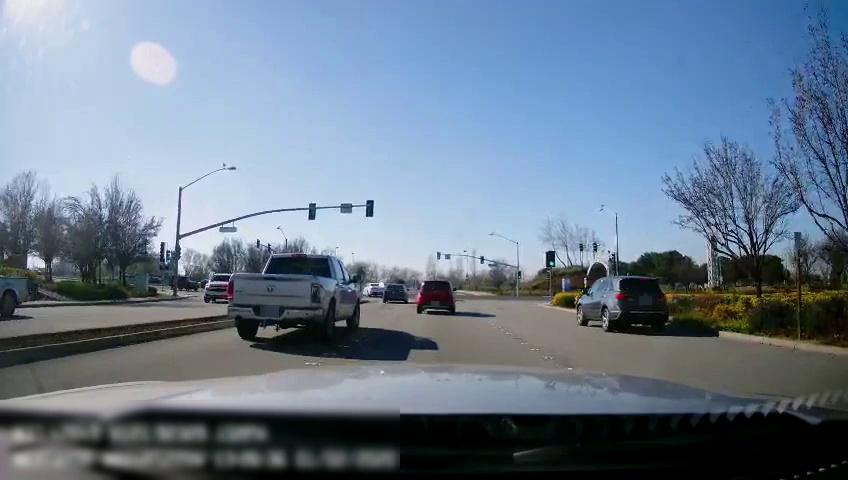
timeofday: Day
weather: Sunny
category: Drivable Space
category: Drivable Space
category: Vehicles | Truck
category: Vehicles | SUV
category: Vehicles | SUV
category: Vehicles | SUV
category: Vehicles | Car
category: Vehicles | Car
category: Vehicles | Car
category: Vehicles | Car
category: Vehicles | Truck
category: Lanes | Current Lane
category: Lanes | Current Lane
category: Traffic | Lights
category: Traffic | Signs
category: Traffic | Lights
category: Traffic | Signs
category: Traffic | Signs
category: Traffic | Lights
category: Traffic | Lights
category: Traffic | Lights
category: Traffic | Lights
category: Traffic | Lights
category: Traffic | Lights